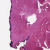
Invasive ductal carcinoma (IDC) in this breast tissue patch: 0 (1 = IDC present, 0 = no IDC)